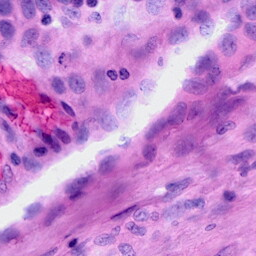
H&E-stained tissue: Ovarian